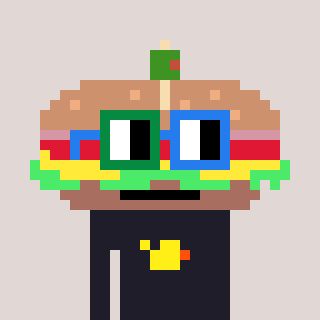
a pixel art character with square green and blue glasses, a sandwich-shaped head and a grayscale-colored body on a warm background